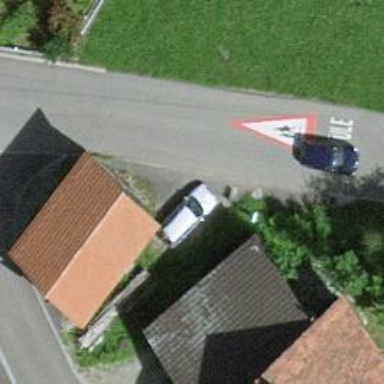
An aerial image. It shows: Bus stop with platform for public transport.